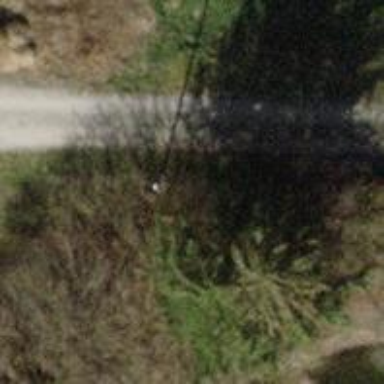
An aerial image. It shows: Straight power pole.